Question: I am overriding the equals function on a class of mine and am getting a null point exception despite the fact that when I enter the same code in the "watch" section of the debugger there is no exception.
Here is my code (anything compared with an '==' is a string or primitive type):
'''
return this.workOrder == i.workOrder
&& this.upi == i.upi
&& this.testName == i.testName
&& BasicFunctions.ArraysEqual(this.testTrays, i.testTrays)
&& this.supplyVoltage == i.supplyVoltage
&& this.supplyAmperage == i.supplyAmperage
&& this.commandResults == null ? i.commandResults == null : this.commandResults.Equals(i.commandResults)
&& this.id == i.id;
'''
The view from the watch window:

The comparison of 'commandResults' is the only thing that could result in a null exception and as you can see from the code this scenario should be handled by the ternary operator. Not only that but in the instances where it fails it should never have reached that section as the line should have stopped executing on the first false section. How can this be happening?
As requested here are the details of the exception (note that this has be called by the ArrayEquals function and the exception is not inside the one used in the code listed)
'''
System.NullReferenceException was unhandled
Message="Object reference not set to an instance of an object."
Source="ATE"
StackTrace:
at ATE.Network.TestLocationListener.TestClientInformation.Equals(Object obj) in C:\Users\jdudley\git\ATE\ATE\ATE\Network\TestLocationListener.cs:line 85
at ATE.BasicFunctions.ArraysEqual<URL> in C:\Users\jdudley\git\ATE\ATE\ATE\BasicFunctions.cs:line 150
at ATE_Remote_Controller.Form1.remoteClient1_StatusUpdated(Object sender) in C:\Users\jdudley\git\ATE\ATE\ATE Remote Controller\Form1.cs:line 25
at ATE.Network.RemoteClient.statusRead(JSONReadCallbackResult res) in C:\Users\jdudley\git\ATE\ATE\ATE\Network\RemoteClient.cs:line 153
at ATE.Network.JSONReader.Receive(IAsyncResult ar) in C:\Users\jdudley\git\ATE\ATE\ATE\Network\JSONReader.cs:line 236
at System.Net.LazyAsyncResult.Complete(IntPtr userToken)
at System.Net.ContextAwareResult.CompleteCallback(Object state)
at System.Threading.ExecutionContext.runTryCode(Object userData)
at System.Runtime.CompilerServices.RuntimeHelpers.ExecuteCodeWithGuaranteedCleanup(TryCode code, CleanupCode backoutCode, Object userData)
at System.Threading.ExecutionContext.RunInternal(ExecutionContext executionContext, ContextCallback callback, Object state)
at System.Threading.ExecutionContext.Run(ExecutionContext executionContext, ContextCallback callback, Object state)
at System.Net.ContextAwareResult.Complete(IntPtr userToken)
at System.Net.LazyAsyncResult.ProtectedInvokeCallback(Object result, IntPtr userToken)
at System.Net.Sockets.BaseOverlappedAsyncResult.CompletionPortCallback(UInt32 errorCode, UInt32 numBytes, NativeOverlapped* nativeOverlapped)
at System.Threading._IOCompletionCallback.PerformIOCompletionCallback(UInt32 errorCode, UInt32 numBytes, NativeOverlapped* pOVERLAP)
InnerException:
'''
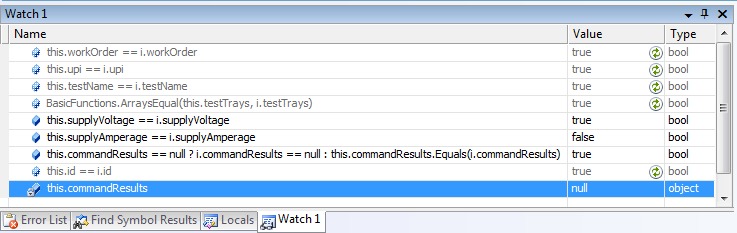
Answer: I think that what you have is equivalent to this
'''
return this.workOrder == (i.workOrder
&& this.upi == i.upi
&& this.testName == i.testName
&& BasicFunctions.ArraysEqual(this.testTrays, i.testTrays)
&& this.supplyVoltage == i.supplyVoltage
&& this.supplyAmperage == i.supplyAmperage
&& this.commandResults == null) ?
i.commandResults == null :
(this.commandResults.Equals(i.commandResults)
&& this.id == i.id);
'''
When what you want is this.
'''
return this.workOrder == i.workOrder
&& this.upi == i.upi
&& this.testName == i.testName
&& BasicFunctions.ArraysEqual(this.testTrays, i.testTrays)
&& this.supplyVoltage == i.supplyVoltage
&& this.supplyAmperage == i.supplyAmperage
&& (this.commandResults == null ?
i.commandResults == null :
this.commandResults.Equals(i.commandResults))
&& this.id == i.id;
'''
Basically if any of the previous statements are false, like 'this.supplyAmperage == i.supplyAmperage' will cause the ternary operator to execute the 'this.commandResults.Equals(i.commandResults)' even if 'this.commandResults' is 'null'.